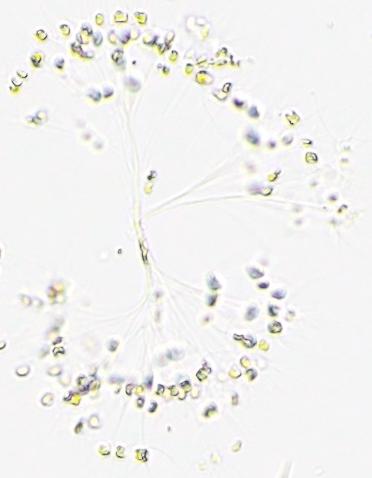
Label: Phaeocystis